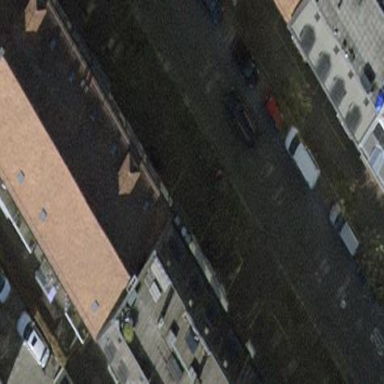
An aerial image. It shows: Parking lane designated for parking.